Aerial crown-view tile of a tropical tree (Barro Colorado Island, Panama), acquired 20240918:
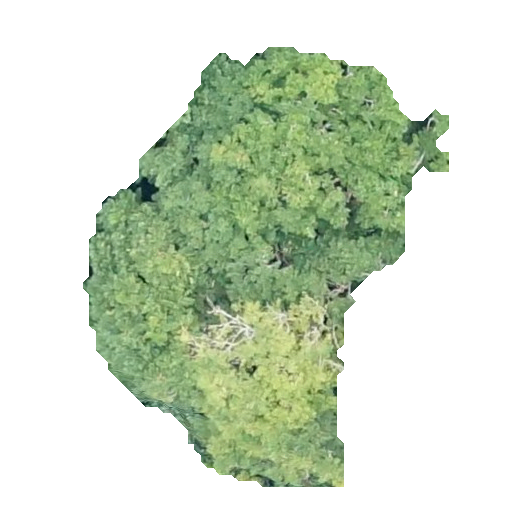
Species: Jacaranda copaia
GBIF accepted scientific name: Jacaranda copaia
Crown area: 156.503 m²